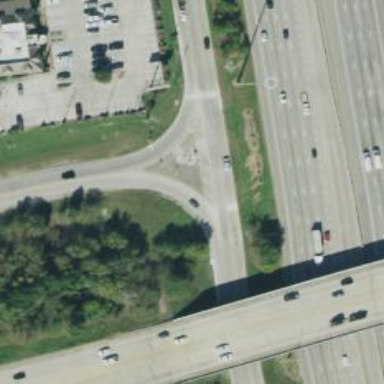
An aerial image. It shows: Secondary link road.